Aerial crown-view tile of a tropical tree (Barro Colorado Island, Panama), acquired 20240716:
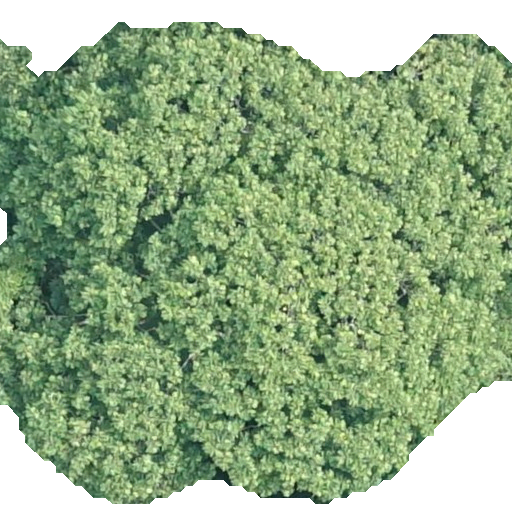
Species: Dipteryx oleifera
GBIF accepted scientific name: Dipteryx oleifera
Crown area: 364.239 m²